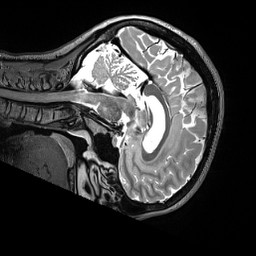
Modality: T2w
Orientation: sagittal
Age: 37
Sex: female
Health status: healthy
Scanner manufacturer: siemens
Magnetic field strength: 3 T
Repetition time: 3.2 s
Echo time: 0.563 s